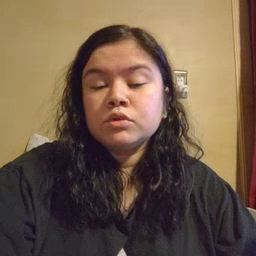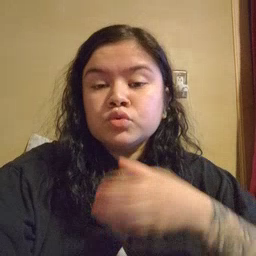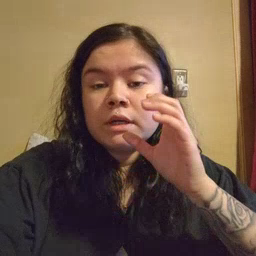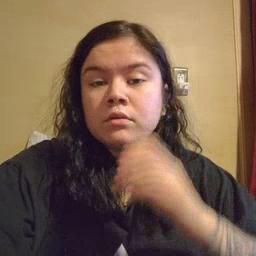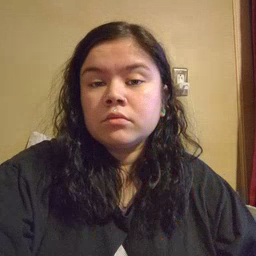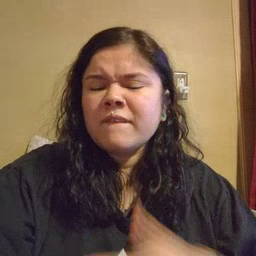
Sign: drink